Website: home-depot
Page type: billing-address
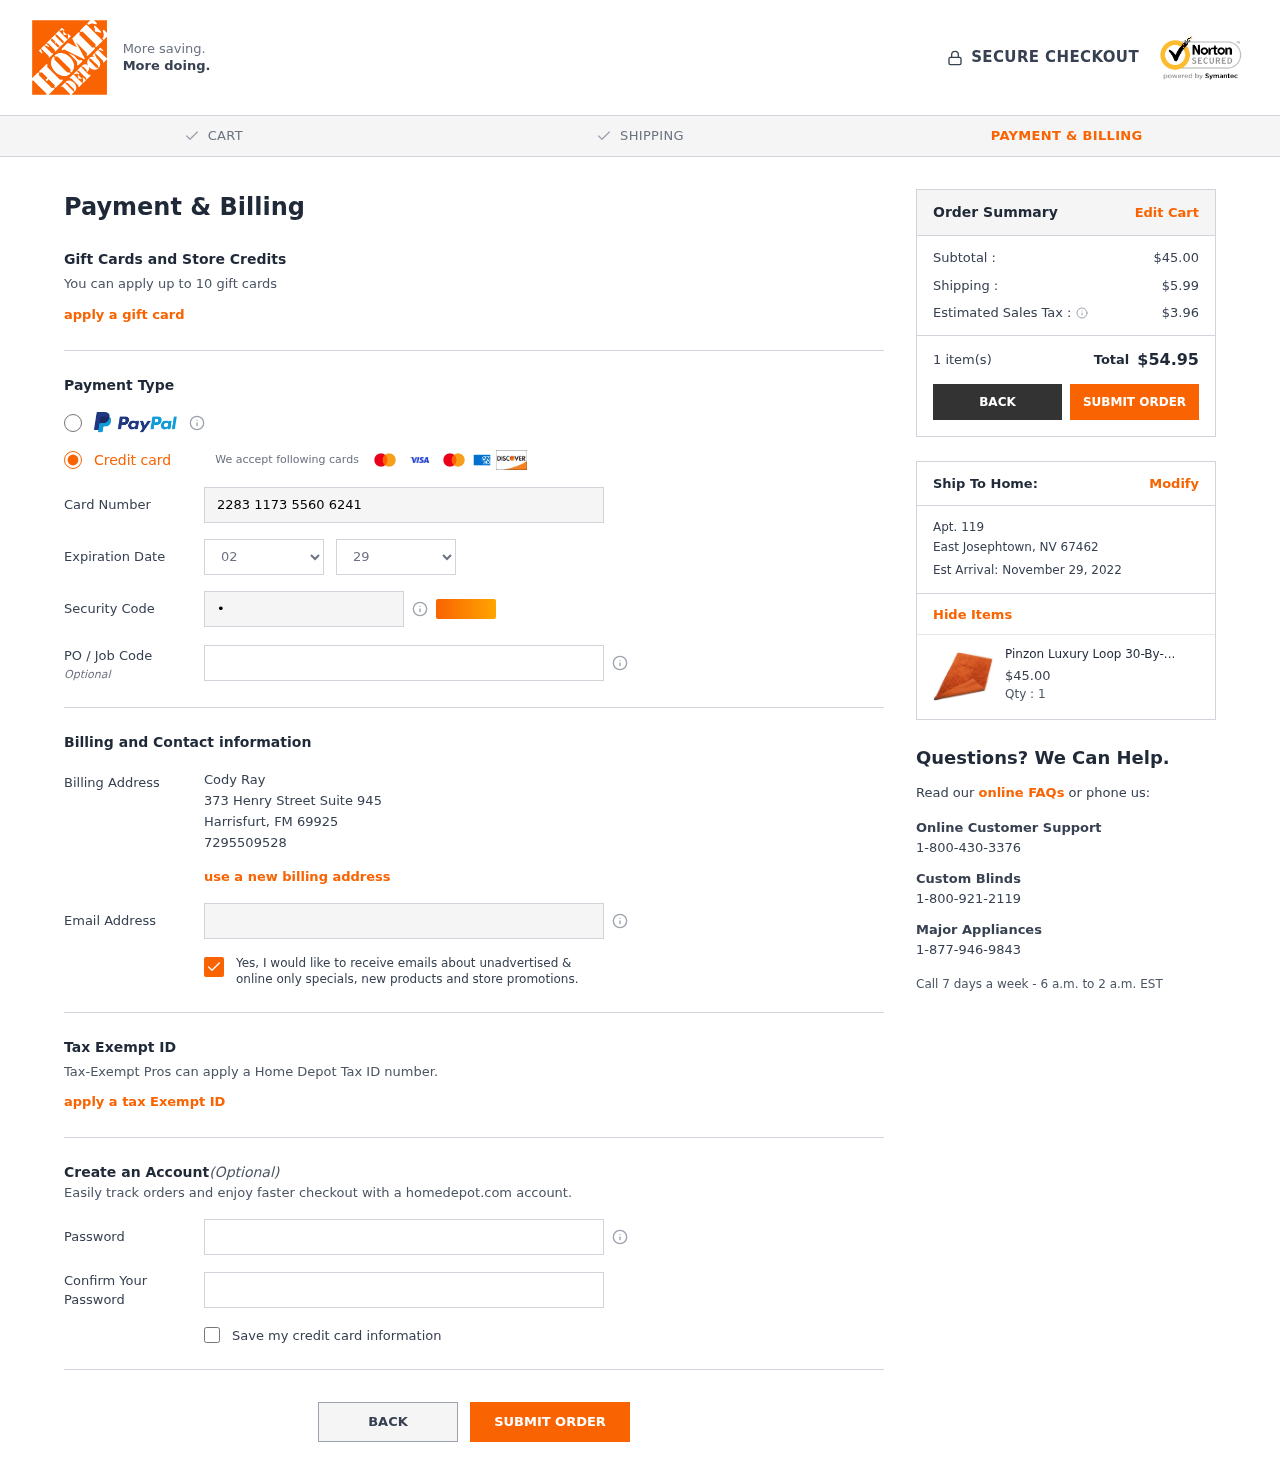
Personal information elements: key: PII_CARD_CVV
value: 845
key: PII_CARD_EXPIRY_MONTH
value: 02
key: PII_CARD_EXPIRY_YEAR
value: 29
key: PII_CARD_NUMBER
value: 2283 1173 5560 6241
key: PII_CITY
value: Harrisfurt
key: PII_CITY2
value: East Josephtown
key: PII_EMAIL
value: cody.ray@hotmail.com
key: PII_FULLNAME
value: Cody Ray
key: PII_PHONE
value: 7295509528
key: PII_POSTCODE
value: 69925
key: PII_POSTCODE2
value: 67462
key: PII_STATE_ABBR
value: FM
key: PII_STATE_ABBR2
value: NV
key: PII_STREET
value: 373 Henry Street Suite 945
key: PII_STREET2
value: Apt. 119
Product elements: key: PRODUCT1_NAME
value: Pinzon Luxury Loop 30-By-50-Inch Cotton Bath Rug, Spice
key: PRODUCT1_PRICE
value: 45
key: PRODUCT1_QUANTITY
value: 1
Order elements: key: ORDER_SUBTOTAL
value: $45.00
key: ORDER_SHIPPING_COST
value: $5.99
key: ORDER_TAX
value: $3.96
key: ORDER_NUM_ITEMS
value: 1 item(s)
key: ORDER_TOTAL
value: $54.95
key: ORDER_DELIVERY_DATE
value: Est Arrival: November 29, 2022